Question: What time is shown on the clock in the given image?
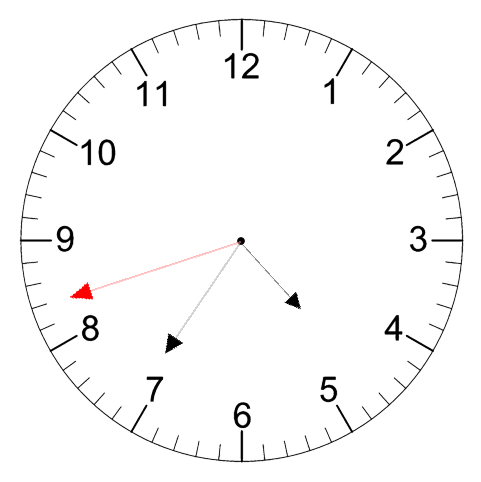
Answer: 04:35:42